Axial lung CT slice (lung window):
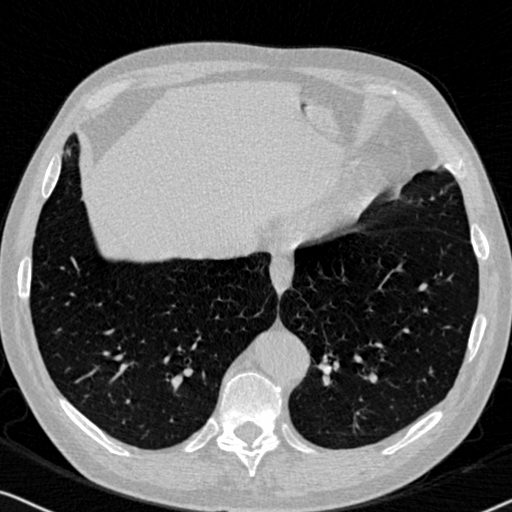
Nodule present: no